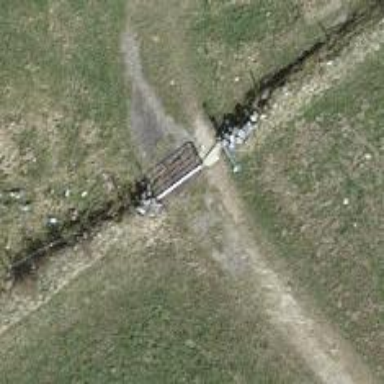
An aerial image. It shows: Gate.